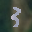
Label: 3